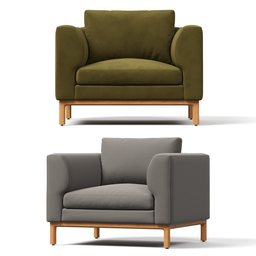
Label: furniture